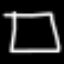
Label: square